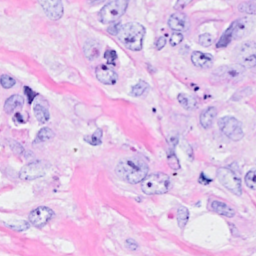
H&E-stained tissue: Breast